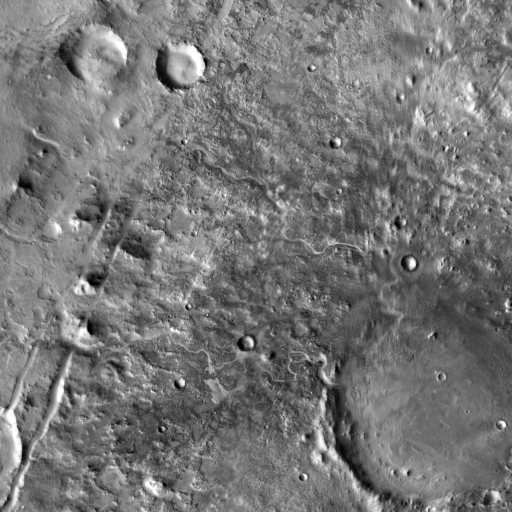
Crater classes present: Background, Other, Buried